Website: macys
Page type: store-pickup
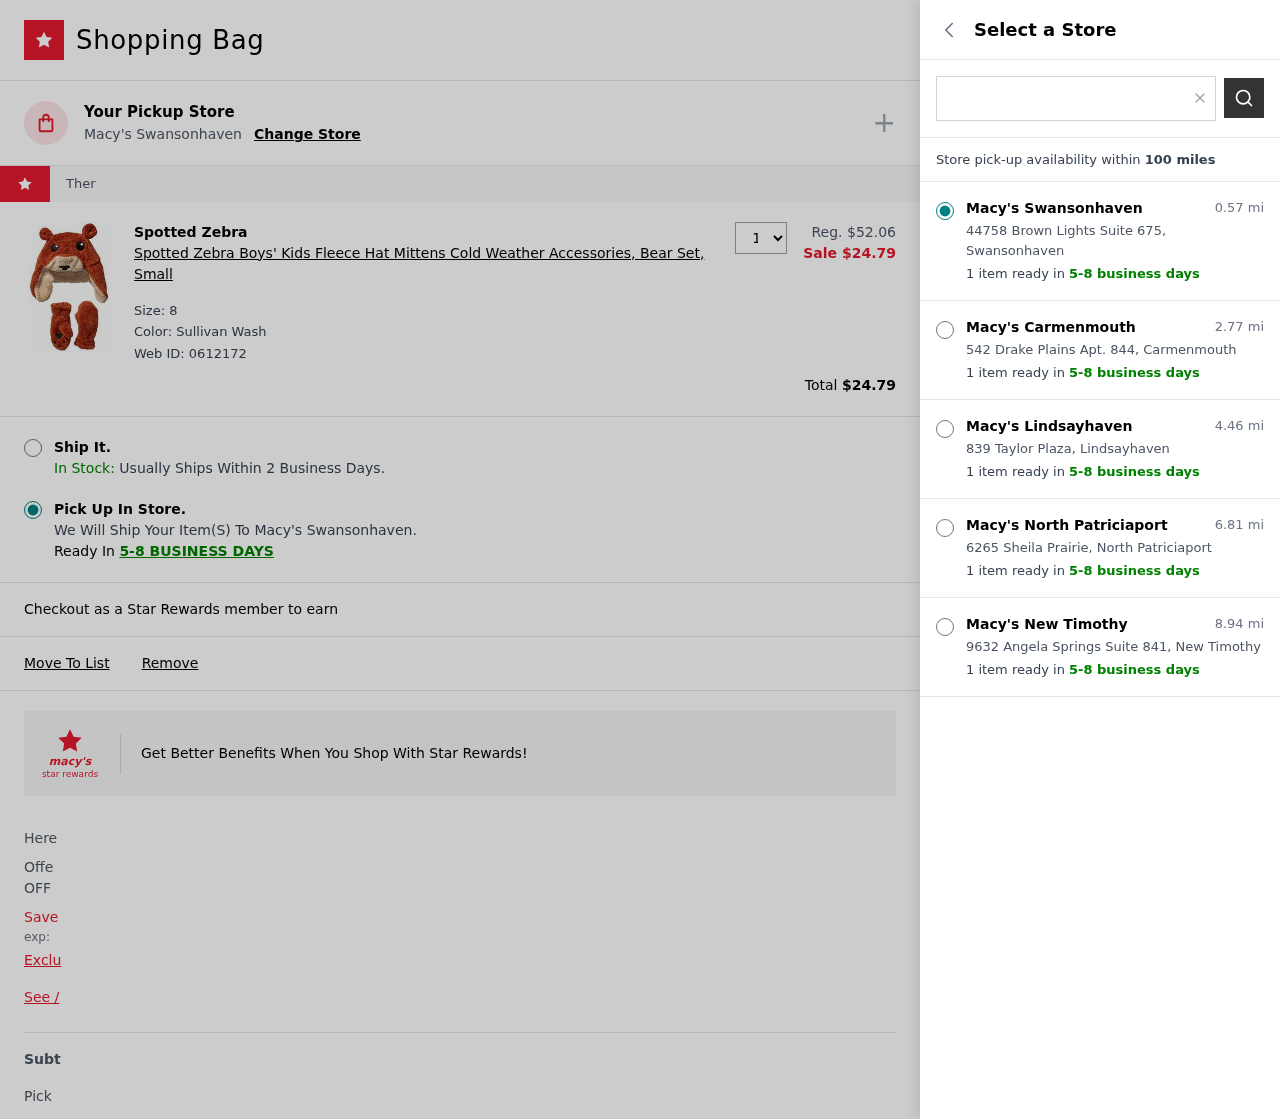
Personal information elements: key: PII_LOCATION1_CITY
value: Swansonhaven
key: PII_LOCATION1_STREET
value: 44758 Brown Lights Suite 675
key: PII_LOCATION2_CITY
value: Carmenmouth
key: PII_LOCATION2_STREET
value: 542 Drake Plains Apt. 844
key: PII_LOCATION3_CITY
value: Lindsayhaven
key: PII_LOCATION3_STREET
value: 839 Taylor Plaza
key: PII_LOCATION4_CITY
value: North Patriciaport
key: PII_LOCATION4_STREET
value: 6265 Sheila Prairie
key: PII_LOCATION5_CITY
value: New Timothy
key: PII_LOCATION5_STREET
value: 9632 Angela Springs Suite 841
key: PII_POSTCODE
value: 18954
Product elements: key: PRODUCT1_BRAND
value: Spotted Zebra
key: PRODUCT1_NAME
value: Spotted Zebra Boys' Kids Fleece Hat Mittens Cold Weather Accessories, Bear Set, Small
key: PRODUCT1_PRICE
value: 24.79
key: PRODUCT1_QUANTITY
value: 1
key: PRODUCT1_ORIGINAL_PRICE
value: $52.06
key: PRODUCT1_WEB_ID
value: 0612172
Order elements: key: ORDER_TOTAL
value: $24.79
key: ORDER_DELIVERY_DATE
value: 5-8 business days
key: ORDER_DELIVERY_DATE
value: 5-8 BUSINESS DAYS
Search elements: key: SEARCH_LOCATION
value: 18954